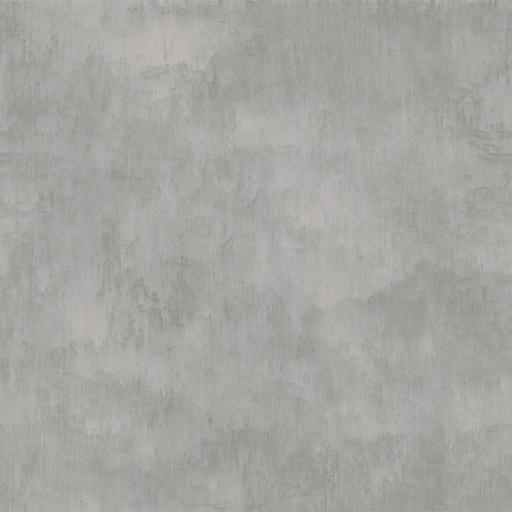
Tags: plaster wall white